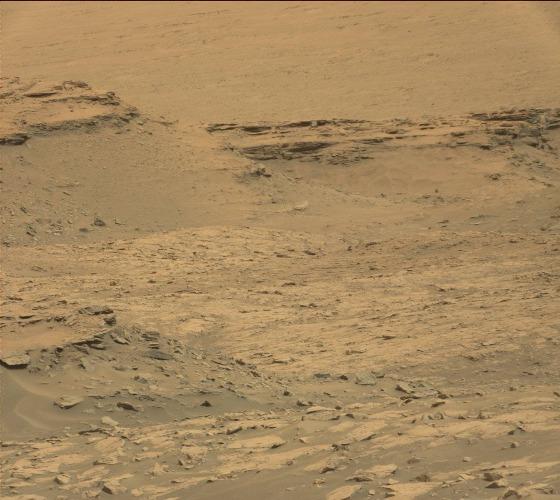
Terrain classes present: Bedrock, Gravel / Sand / Soil, Rock, Shadow